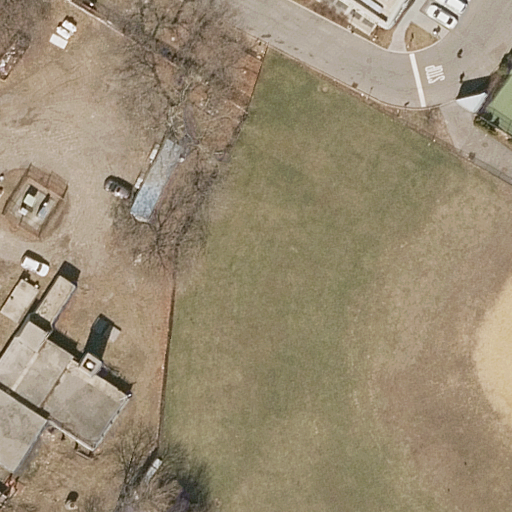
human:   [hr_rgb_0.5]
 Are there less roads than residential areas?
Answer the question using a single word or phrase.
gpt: no

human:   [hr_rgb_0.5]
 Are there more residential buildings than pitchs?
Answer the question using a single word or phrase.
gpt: no

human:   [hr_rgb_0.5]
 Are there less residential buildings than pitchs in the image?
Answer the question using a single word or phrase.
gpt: no

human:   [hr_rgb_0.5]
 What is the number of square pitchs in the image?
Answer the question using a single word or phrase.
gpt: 0

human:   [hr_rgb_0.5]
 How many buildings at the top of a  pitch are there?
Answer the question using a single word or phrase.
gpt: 1

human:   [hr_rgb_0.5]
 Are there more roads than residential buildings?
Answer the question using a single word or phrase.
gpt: no

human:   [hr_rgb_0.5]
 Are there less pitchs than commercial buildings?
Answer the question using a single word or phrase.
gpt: no

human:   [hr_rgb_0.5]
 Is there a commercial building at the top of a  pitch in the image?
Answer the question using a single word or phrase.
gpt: no

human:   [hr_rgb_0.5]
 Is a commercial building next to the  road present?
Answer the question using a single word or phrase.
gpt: no

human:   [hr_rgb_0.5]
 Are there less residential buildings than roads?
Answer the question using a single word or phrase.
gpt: no

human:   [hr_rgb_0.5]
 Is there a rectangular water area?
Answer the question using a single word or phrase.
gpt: no

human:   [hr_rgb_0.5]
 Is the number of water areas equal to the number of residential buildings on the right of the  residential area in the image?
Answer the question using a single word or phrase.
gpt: no

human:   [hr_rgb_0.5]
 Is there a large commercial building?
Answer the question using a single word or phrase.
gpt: no

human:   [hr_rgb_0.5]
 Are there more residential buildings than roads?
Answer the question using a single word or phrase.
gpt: yes

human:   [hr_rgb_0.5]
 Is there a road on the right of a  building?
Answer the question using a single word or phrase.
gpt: yes

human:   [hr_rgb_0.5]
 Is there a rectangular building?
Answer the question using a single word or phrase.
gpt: no

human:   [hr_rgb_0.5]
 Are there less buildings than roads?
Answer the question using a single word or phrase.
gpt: no

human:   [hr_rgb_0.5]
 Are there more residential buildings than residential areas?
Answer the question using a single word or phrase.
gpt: yes

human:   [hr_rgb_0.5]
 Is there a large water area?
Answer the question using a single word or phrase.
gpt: no

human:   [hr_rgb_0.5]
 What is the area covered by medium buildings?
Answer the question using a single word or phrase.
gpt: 464m2

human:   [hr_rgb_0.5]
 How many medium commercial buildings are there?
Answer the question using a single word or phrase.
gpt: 0

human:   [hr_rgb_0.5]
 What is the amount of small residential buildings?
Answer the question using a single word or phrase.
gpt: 0

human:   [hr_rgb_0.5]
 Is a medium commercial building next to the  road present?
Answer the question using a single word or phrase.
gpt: no

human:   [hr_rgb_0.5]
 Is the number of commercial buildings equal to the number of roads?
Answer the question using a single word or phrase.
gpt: no

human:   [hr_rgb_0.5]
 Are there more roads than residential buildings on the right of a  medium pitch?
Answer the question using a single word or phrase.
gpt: yes

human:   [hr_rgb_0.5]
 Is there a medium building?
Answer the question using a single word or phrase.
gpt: yes

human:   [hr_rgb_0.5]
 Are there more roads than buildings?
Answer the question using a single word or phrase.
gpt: no

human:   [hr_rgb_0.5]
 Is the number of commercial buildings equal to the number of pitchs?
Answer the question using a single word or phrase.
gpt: no

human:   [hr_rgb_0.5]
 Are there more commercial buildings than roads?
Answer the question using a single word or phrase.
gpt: no

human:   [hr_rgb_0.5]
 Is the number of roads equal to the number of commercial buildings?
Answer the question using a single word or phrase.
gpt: no

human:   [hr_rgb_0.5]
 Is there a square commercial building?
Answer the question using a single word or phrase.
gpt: no

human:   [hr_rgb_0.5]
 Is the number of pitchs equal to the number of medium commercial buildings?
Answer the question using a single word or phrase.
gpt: no

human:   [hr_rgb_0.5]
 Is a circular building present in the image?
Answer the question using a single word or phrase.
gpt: no

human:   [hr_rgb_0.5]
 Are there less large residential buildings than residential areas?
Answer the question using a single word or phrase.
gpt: no

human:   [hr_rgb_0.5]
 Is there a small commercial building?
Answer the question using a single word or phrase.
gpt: no

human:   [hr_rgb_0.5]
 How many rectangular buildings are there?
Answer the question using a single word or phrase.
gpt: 0